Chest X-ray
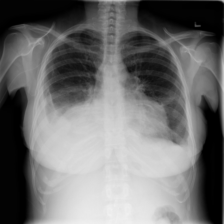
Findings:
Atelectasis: negative
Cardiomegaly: negative
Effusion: positive
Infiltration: negative
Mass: negative
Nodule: negative
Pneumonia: negative
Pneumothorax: negative
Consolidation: negative
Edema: negative
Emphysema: negative
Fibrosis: negative
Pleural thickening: negative
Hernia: negative